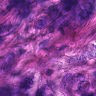
Metastatic tissue present: yes